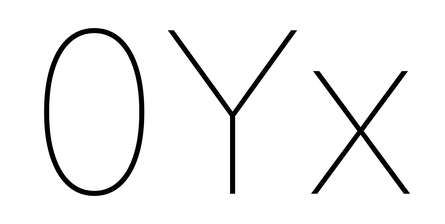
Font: Inter_Thin